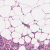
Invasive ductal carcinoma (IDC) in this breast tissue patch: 1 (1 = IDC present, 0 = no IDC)